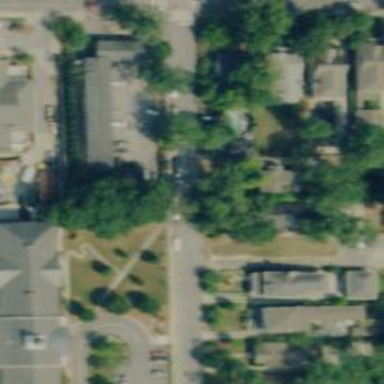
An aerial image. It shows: Park located in historic district.